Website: slack
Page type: payment
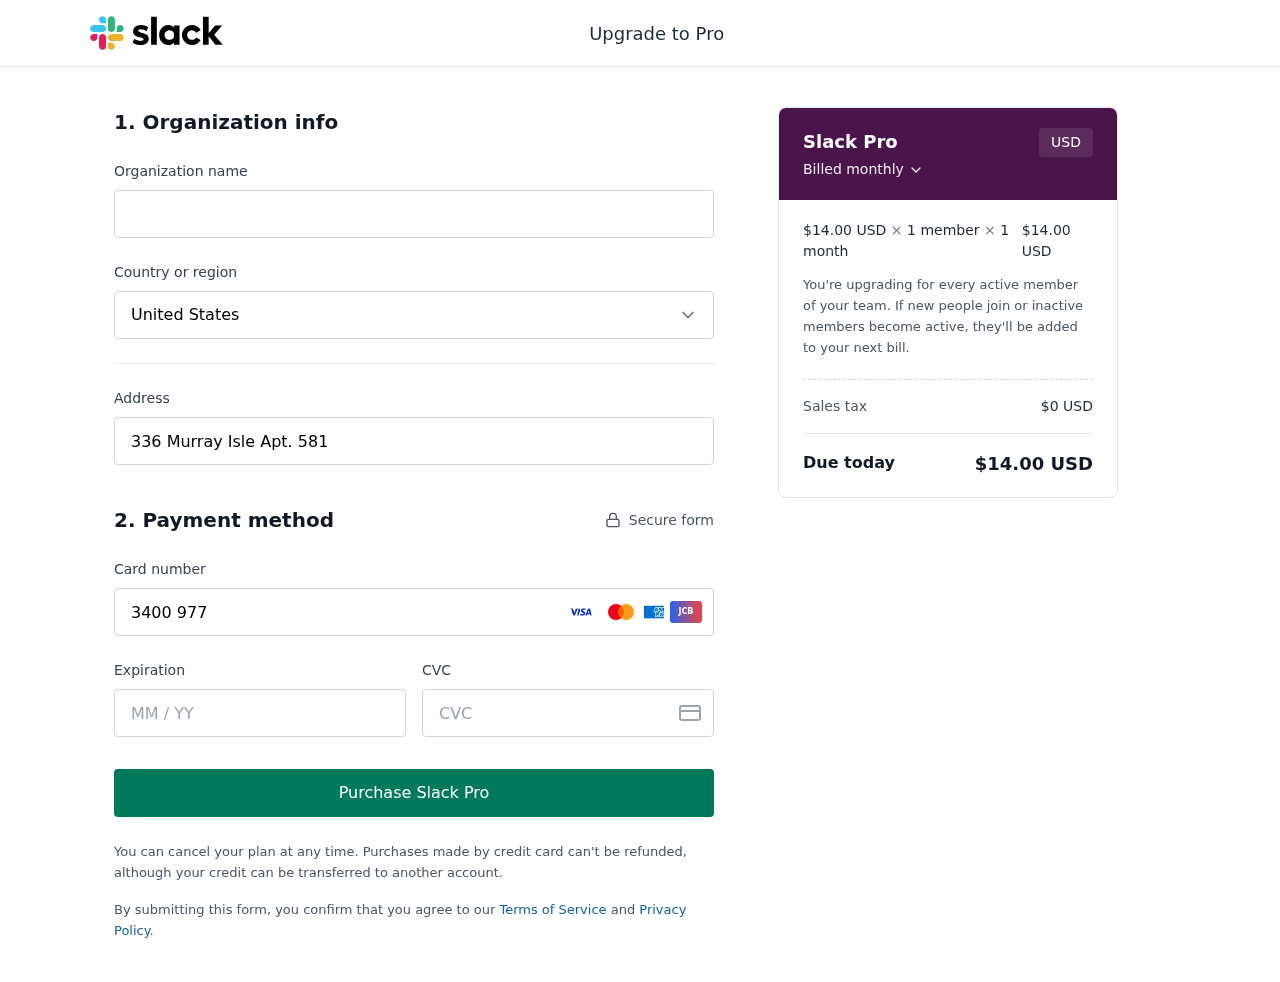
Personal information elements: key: PII_CARD_CVV
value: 7924
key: PII_CARD_EXPIRY
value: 12/26
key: PII_CARD_NUMBER
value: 3400 9776 8493 731
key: PII_COUNTRY
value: United States
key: PII_STREET
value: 336 Murray Isle Apt. 581
Product elements: key: PRODUCT1_PRICE
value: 14
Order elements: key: ORDER_SUBTOTAL
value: $14.00 USD
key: ORDER_TAX
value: $0 USD
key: ORDER_TOTAL
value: $14.00 USD